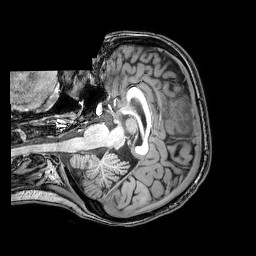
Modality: T1w
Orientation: axial
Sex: female
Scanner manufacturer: philips
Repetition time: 0.008098 s
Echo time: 0.0037 s